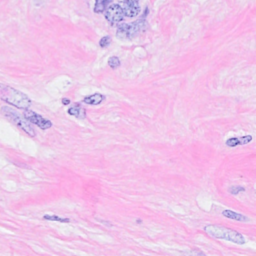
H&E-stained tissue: Breast